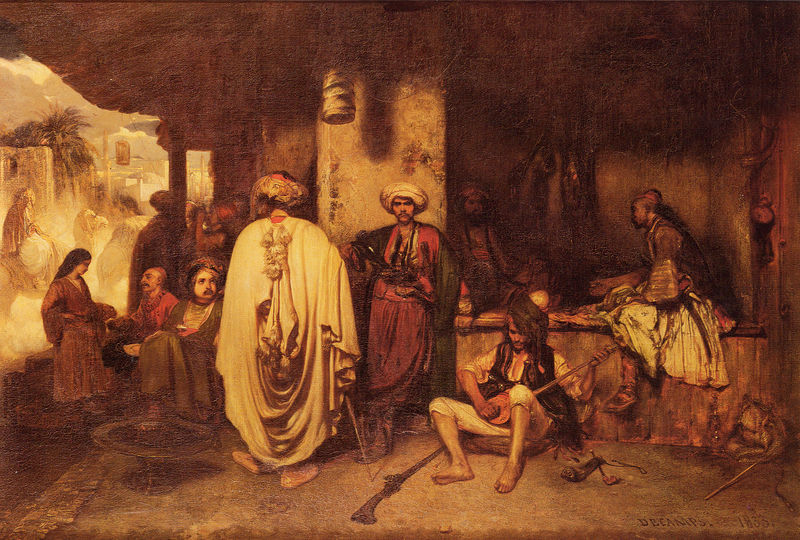
Titel: Un corps de garde turc sur la route de Smyrne à Magnésie
Künstler: Alexandre Gabriel Decamps
Standort: Chantilly
Institution: Musée Condé
Schlagwörter: baum, blau, dunkel, gemälde, himmel, mann, meer, schatten, umhang, wolken, bäume, frauen, gelb, menschen, mädchen, ocker, sand, sitzen, stadt, braun, fenster, frau, hell, holz, lampe, laterne, laternen, licht, männer, pfeiler, raum, rücken, schwarz, strasse, szene, tisch, weiss, dach, gebäude, haus, hund, rot, tier, tiere, wolke, beige, gesellschaft, rock, bart, hose, schnurrbart, wand, falten, historie, schale, stein, tablett, bildnis, instrument, signatur, häuser, sonne, boden, gewand, gewänder, händler, kind, musik, musiker, genre, kinder, schuppen, stock, ort, fußboden, schuhe, datierung, berge, hitze, dorf, mauer, hof, rast, markt, platz, bank, figuren, romantik, spielen, pfeife, datum, musikinstrument, palme, faltenwurf, junge, barfuss, nische, gefäß, orient, orientalisch, asien, waffen, waffe, staub, degen, stiefel, schuh, gewehr, palmen, umhänge, troddeln, flinte, spiele, laute, saiteninstrument, niesche, gewehre, gerafft, orientalismus, ombres, turban, arabien, türkei, araber, marokko, turbane, neun, delacroix, wasserpfeife, kamel, fes, rastplatz, basar, bazar, maroko, orientalisme, sita, kamele, dromedar, muslim, inder, fauve, algerien, sable, dromedare, zupfinstrument, corps de garde, decamps, guardroom, hinterdgrund, kanmele, maroc, marroko, misiker, morocco, orienr, schiessgewehr, turquin, palmiers, mandoline, barfu´, turbans, baillonette, case, arabe, unterhalten#, souk, orientaux